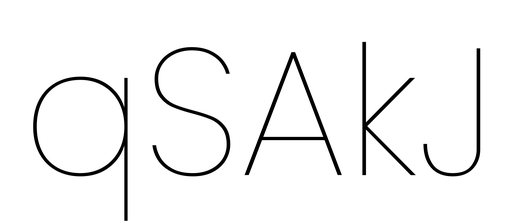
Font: Poppins-Thin